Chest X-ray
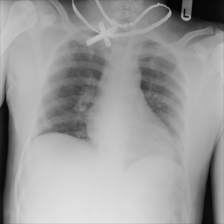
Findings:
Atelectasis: negative
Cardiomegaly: negative
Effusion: negative
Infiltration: positive
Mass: negative
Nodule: negative
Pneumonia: negative
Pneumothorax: negative
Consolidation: negative
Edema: negative
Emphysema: negative
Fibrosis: negative
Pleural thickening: negative
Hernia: negative